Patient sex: M
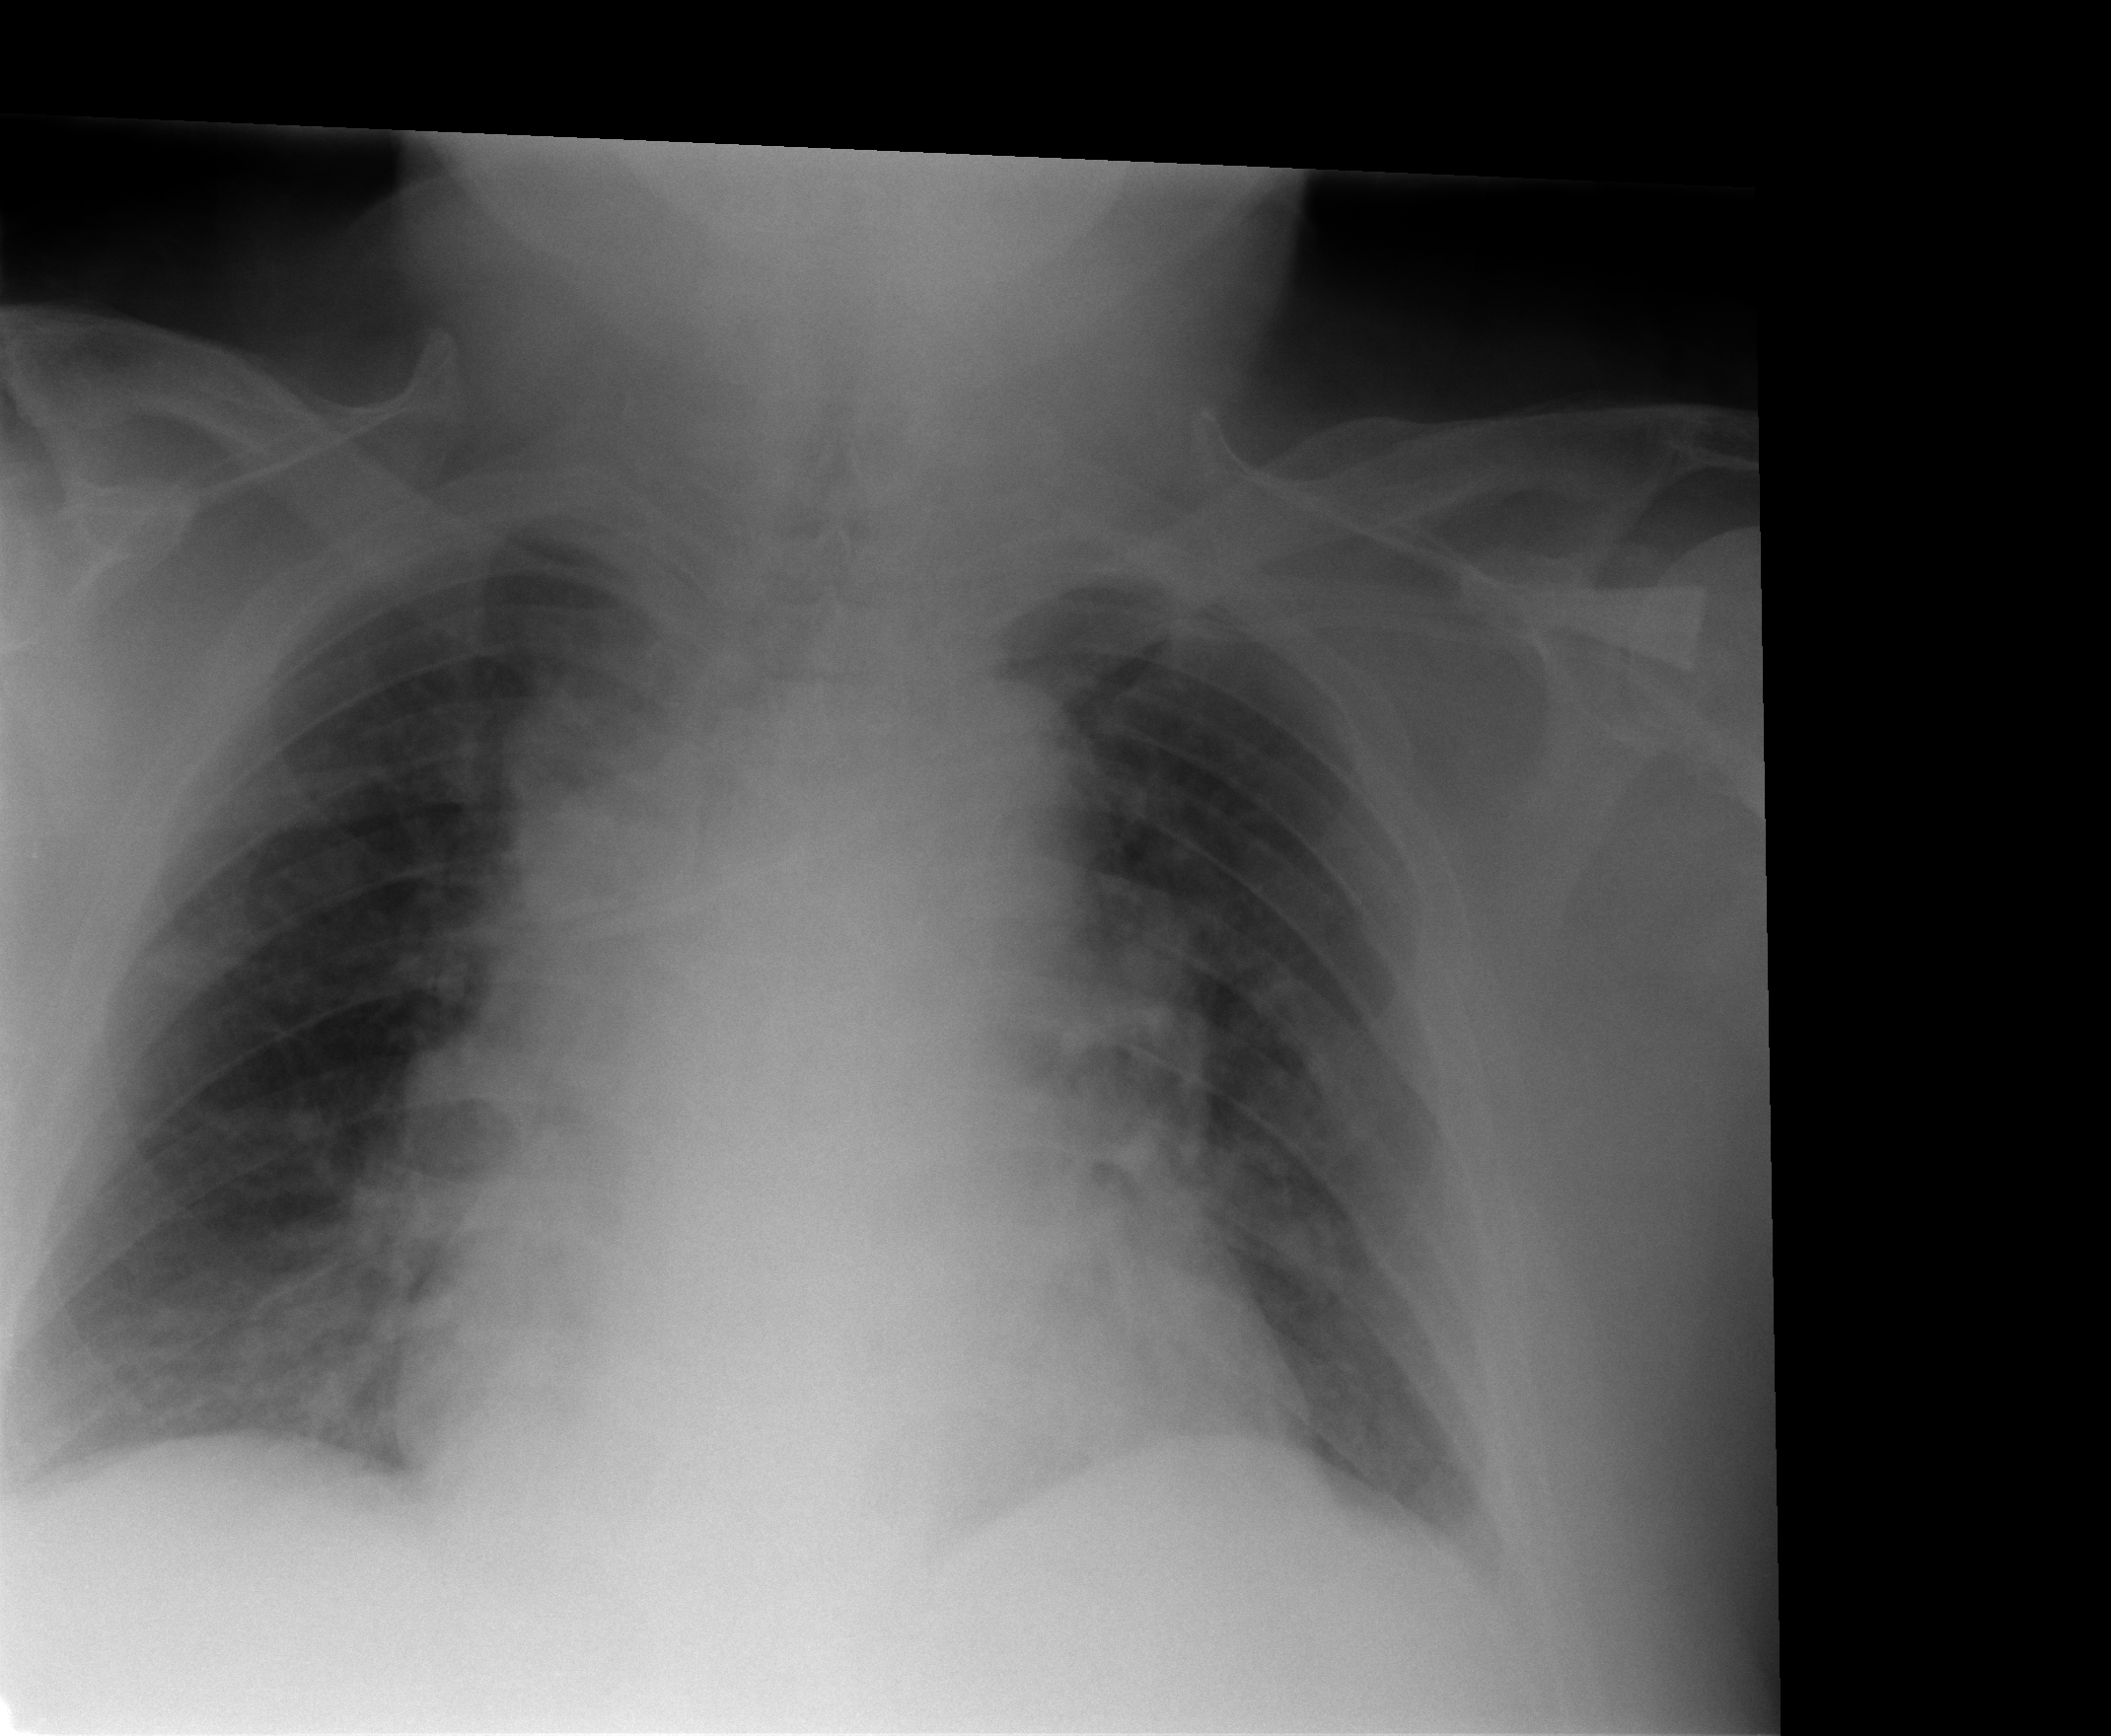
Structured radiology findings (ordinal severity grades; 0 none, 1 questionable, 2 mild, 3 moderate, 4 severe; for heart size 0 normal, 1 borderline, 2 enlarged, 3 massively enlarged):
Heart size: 2
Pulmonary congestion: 2
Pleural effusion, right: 0
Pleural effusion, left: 0
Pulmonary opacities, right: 0
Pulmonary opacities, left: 2
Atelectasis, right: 0
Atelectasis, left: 0